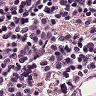
Metastatic tissue present: no